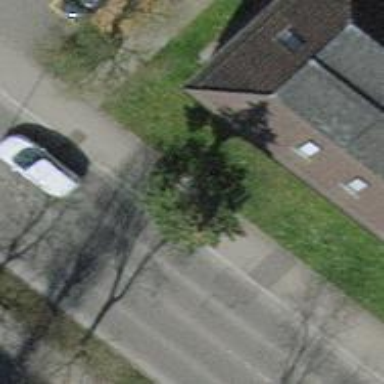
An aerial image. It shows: Urban tree with needle-leaved evergreen.